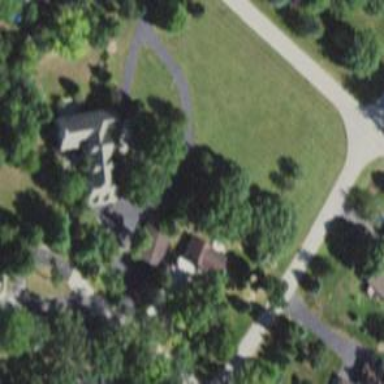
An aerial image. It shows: Driveway leading to service road.